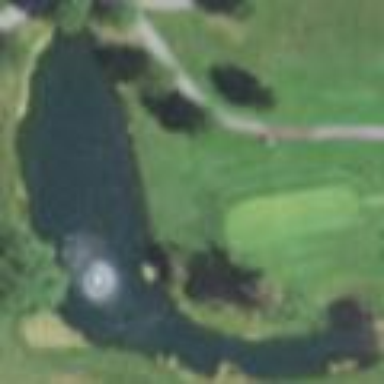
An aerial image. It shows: Water hazard on golf course. The hazard is natural water feature.